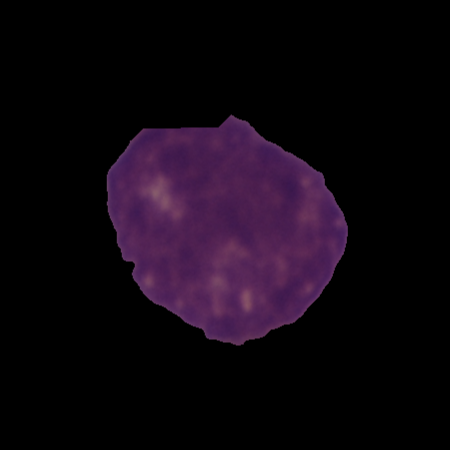
Label: cancer